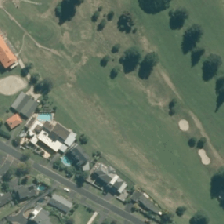
Land cover: urban_parkland